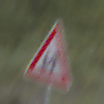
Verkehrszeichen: Gegenverkehr
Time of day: Midday
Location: Outdoor (Suburban)
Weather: Overcast
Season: NotSpecified
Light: Natural